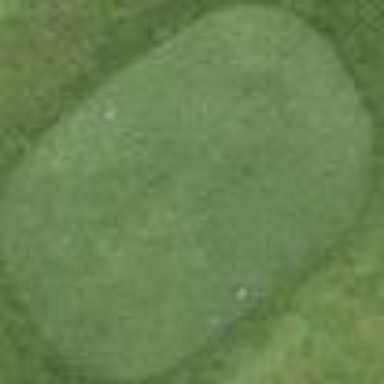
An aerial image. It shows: Golf tee.